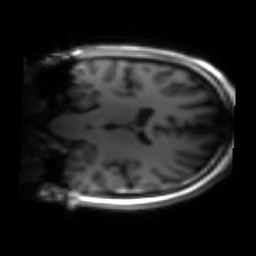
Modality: inplaneT1
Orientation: coronal
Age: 25
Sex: male
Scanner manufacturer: siemens
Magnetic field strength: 3 T
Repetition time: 1.2 s
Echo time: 0.00251 s